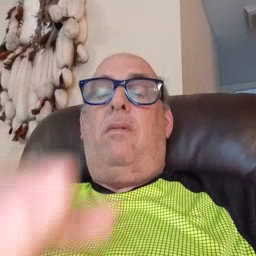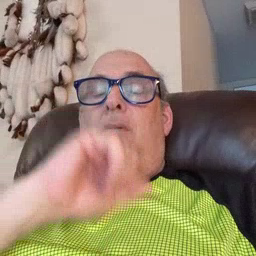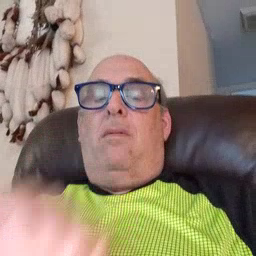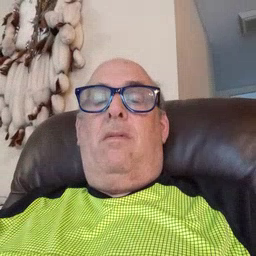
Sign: icecream